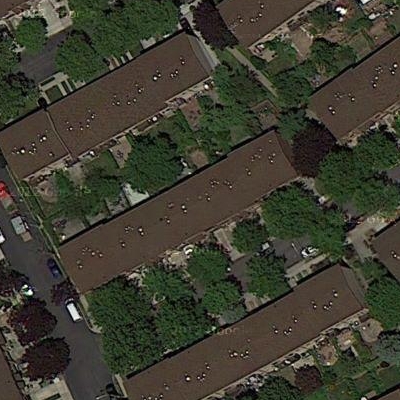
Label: Resident